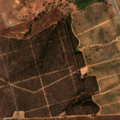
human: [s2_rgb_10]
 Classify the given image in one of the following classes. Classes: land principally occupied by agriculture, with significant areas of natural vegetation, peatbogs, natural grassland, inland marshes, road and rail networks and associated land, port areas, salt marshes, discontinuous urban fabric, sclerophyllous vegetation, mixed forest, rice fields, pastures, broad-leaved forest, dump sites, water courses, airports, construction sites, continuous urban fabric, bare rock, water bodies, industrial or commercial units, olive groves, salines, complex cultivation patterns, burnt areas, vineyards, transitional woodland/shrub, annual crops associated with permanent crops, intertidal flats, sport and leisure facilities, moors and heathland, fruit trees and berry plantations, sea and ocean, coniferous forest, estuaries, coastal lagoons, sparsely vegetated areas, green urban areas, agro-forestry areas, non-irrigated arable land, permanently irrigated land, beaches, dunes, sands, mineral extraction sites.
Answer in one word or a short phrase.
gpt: non-irrigated arable land, olive groves, complex cultivation patterns, broad-leaved forest